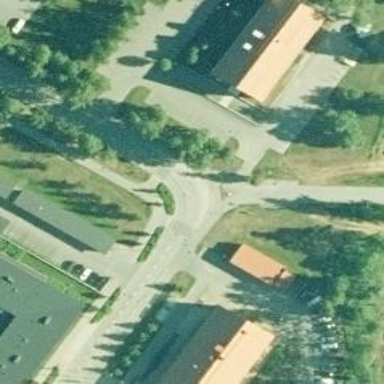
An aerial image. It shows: Asphalt cycleway.